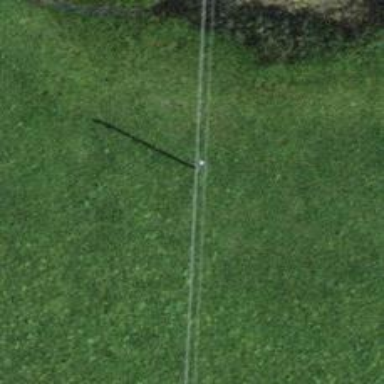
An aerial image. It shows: Minor power line.